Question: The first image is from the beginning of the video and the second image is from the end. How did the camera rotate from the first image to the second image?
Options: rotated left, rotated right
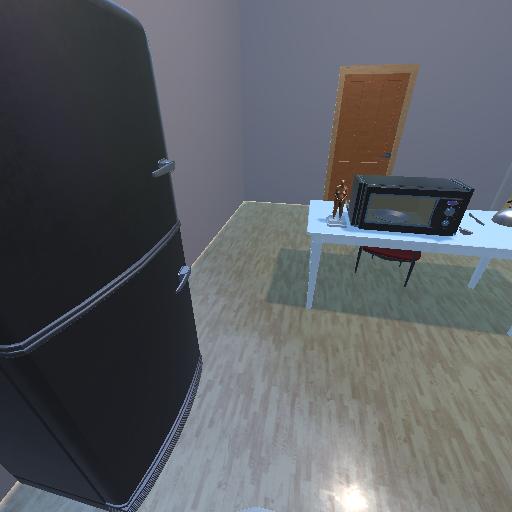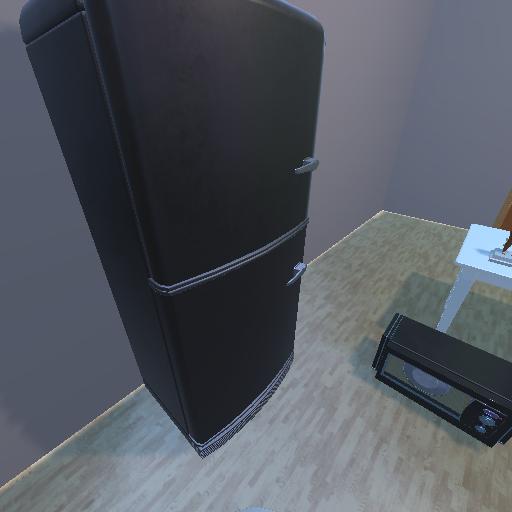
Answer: rotated left